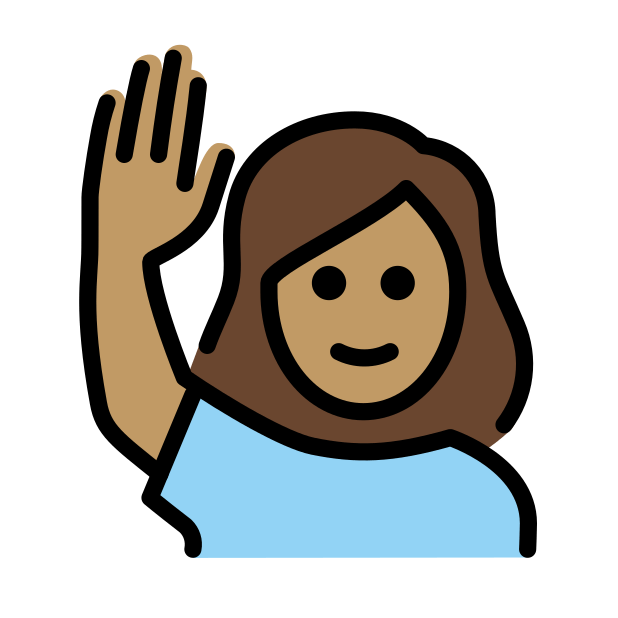
woman raising hand: medium skin tone